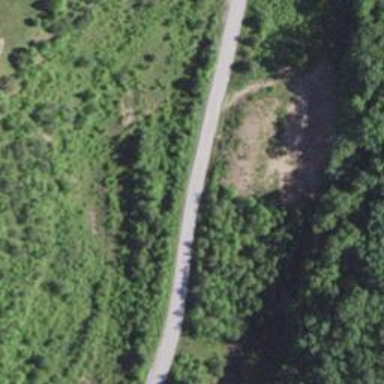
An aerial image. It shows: Unclassified road.